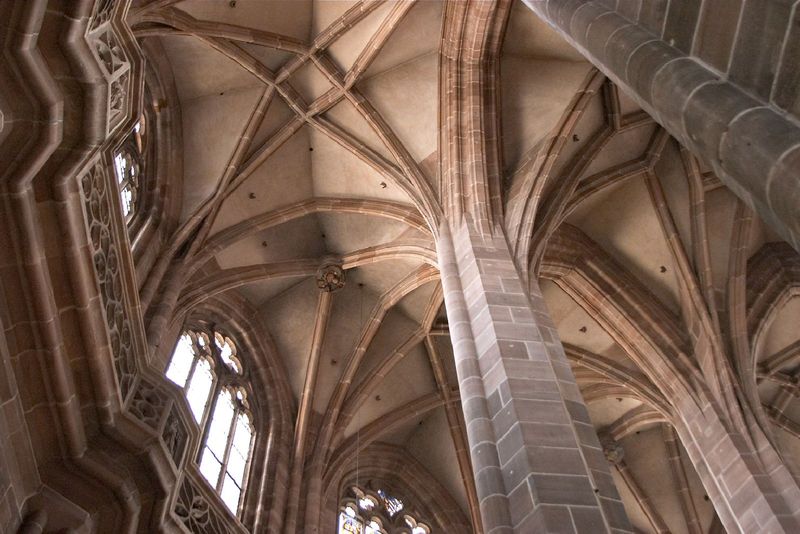
Titel: Hallenchor von St. Lorenz in Nürnberg
Künstler: Konrad Heinzelmann
Standort: Nürnberg, St. Lorenz (EU - D - B)
Schlagwörter: fenster, säule, säulen, stein, steine, innenraum, kirche, decke, gotik, balkon, ziegel, empore, rundbogen, balkone, foto, fotografie, gewölbe, balustrade, kreuzgewölbe, fresko, streben, viereck, säulengang, kreuzbogen, kreutbogen